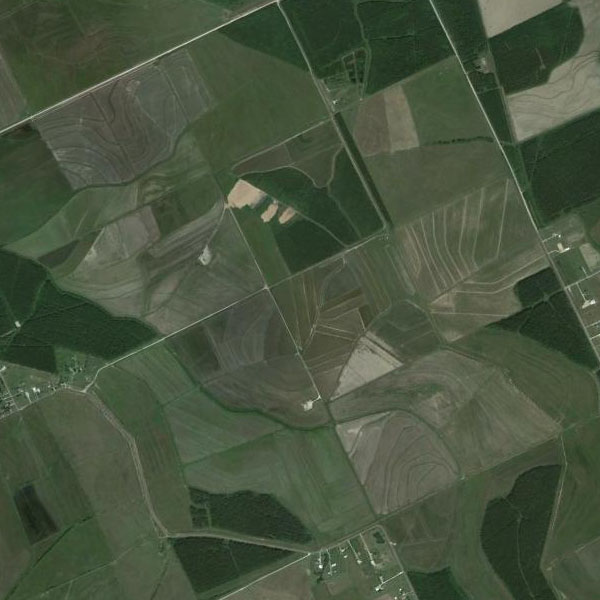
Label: Farmland